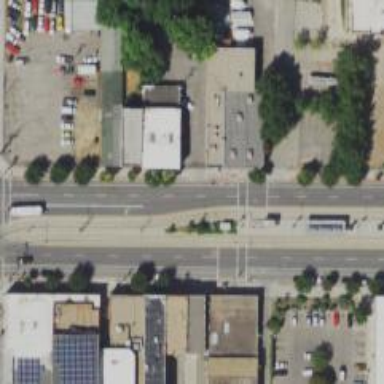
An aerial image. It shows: Asphalt footway with uncontrolled crossing. The crossing has pedestrian island and painted lines for guidance.